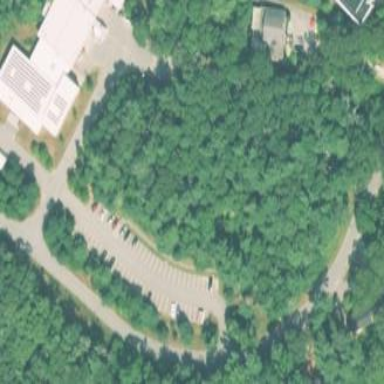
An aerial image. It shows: Parking area.